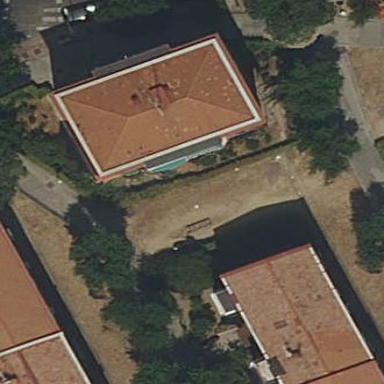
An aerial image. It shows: View of apartment building.